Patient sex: M
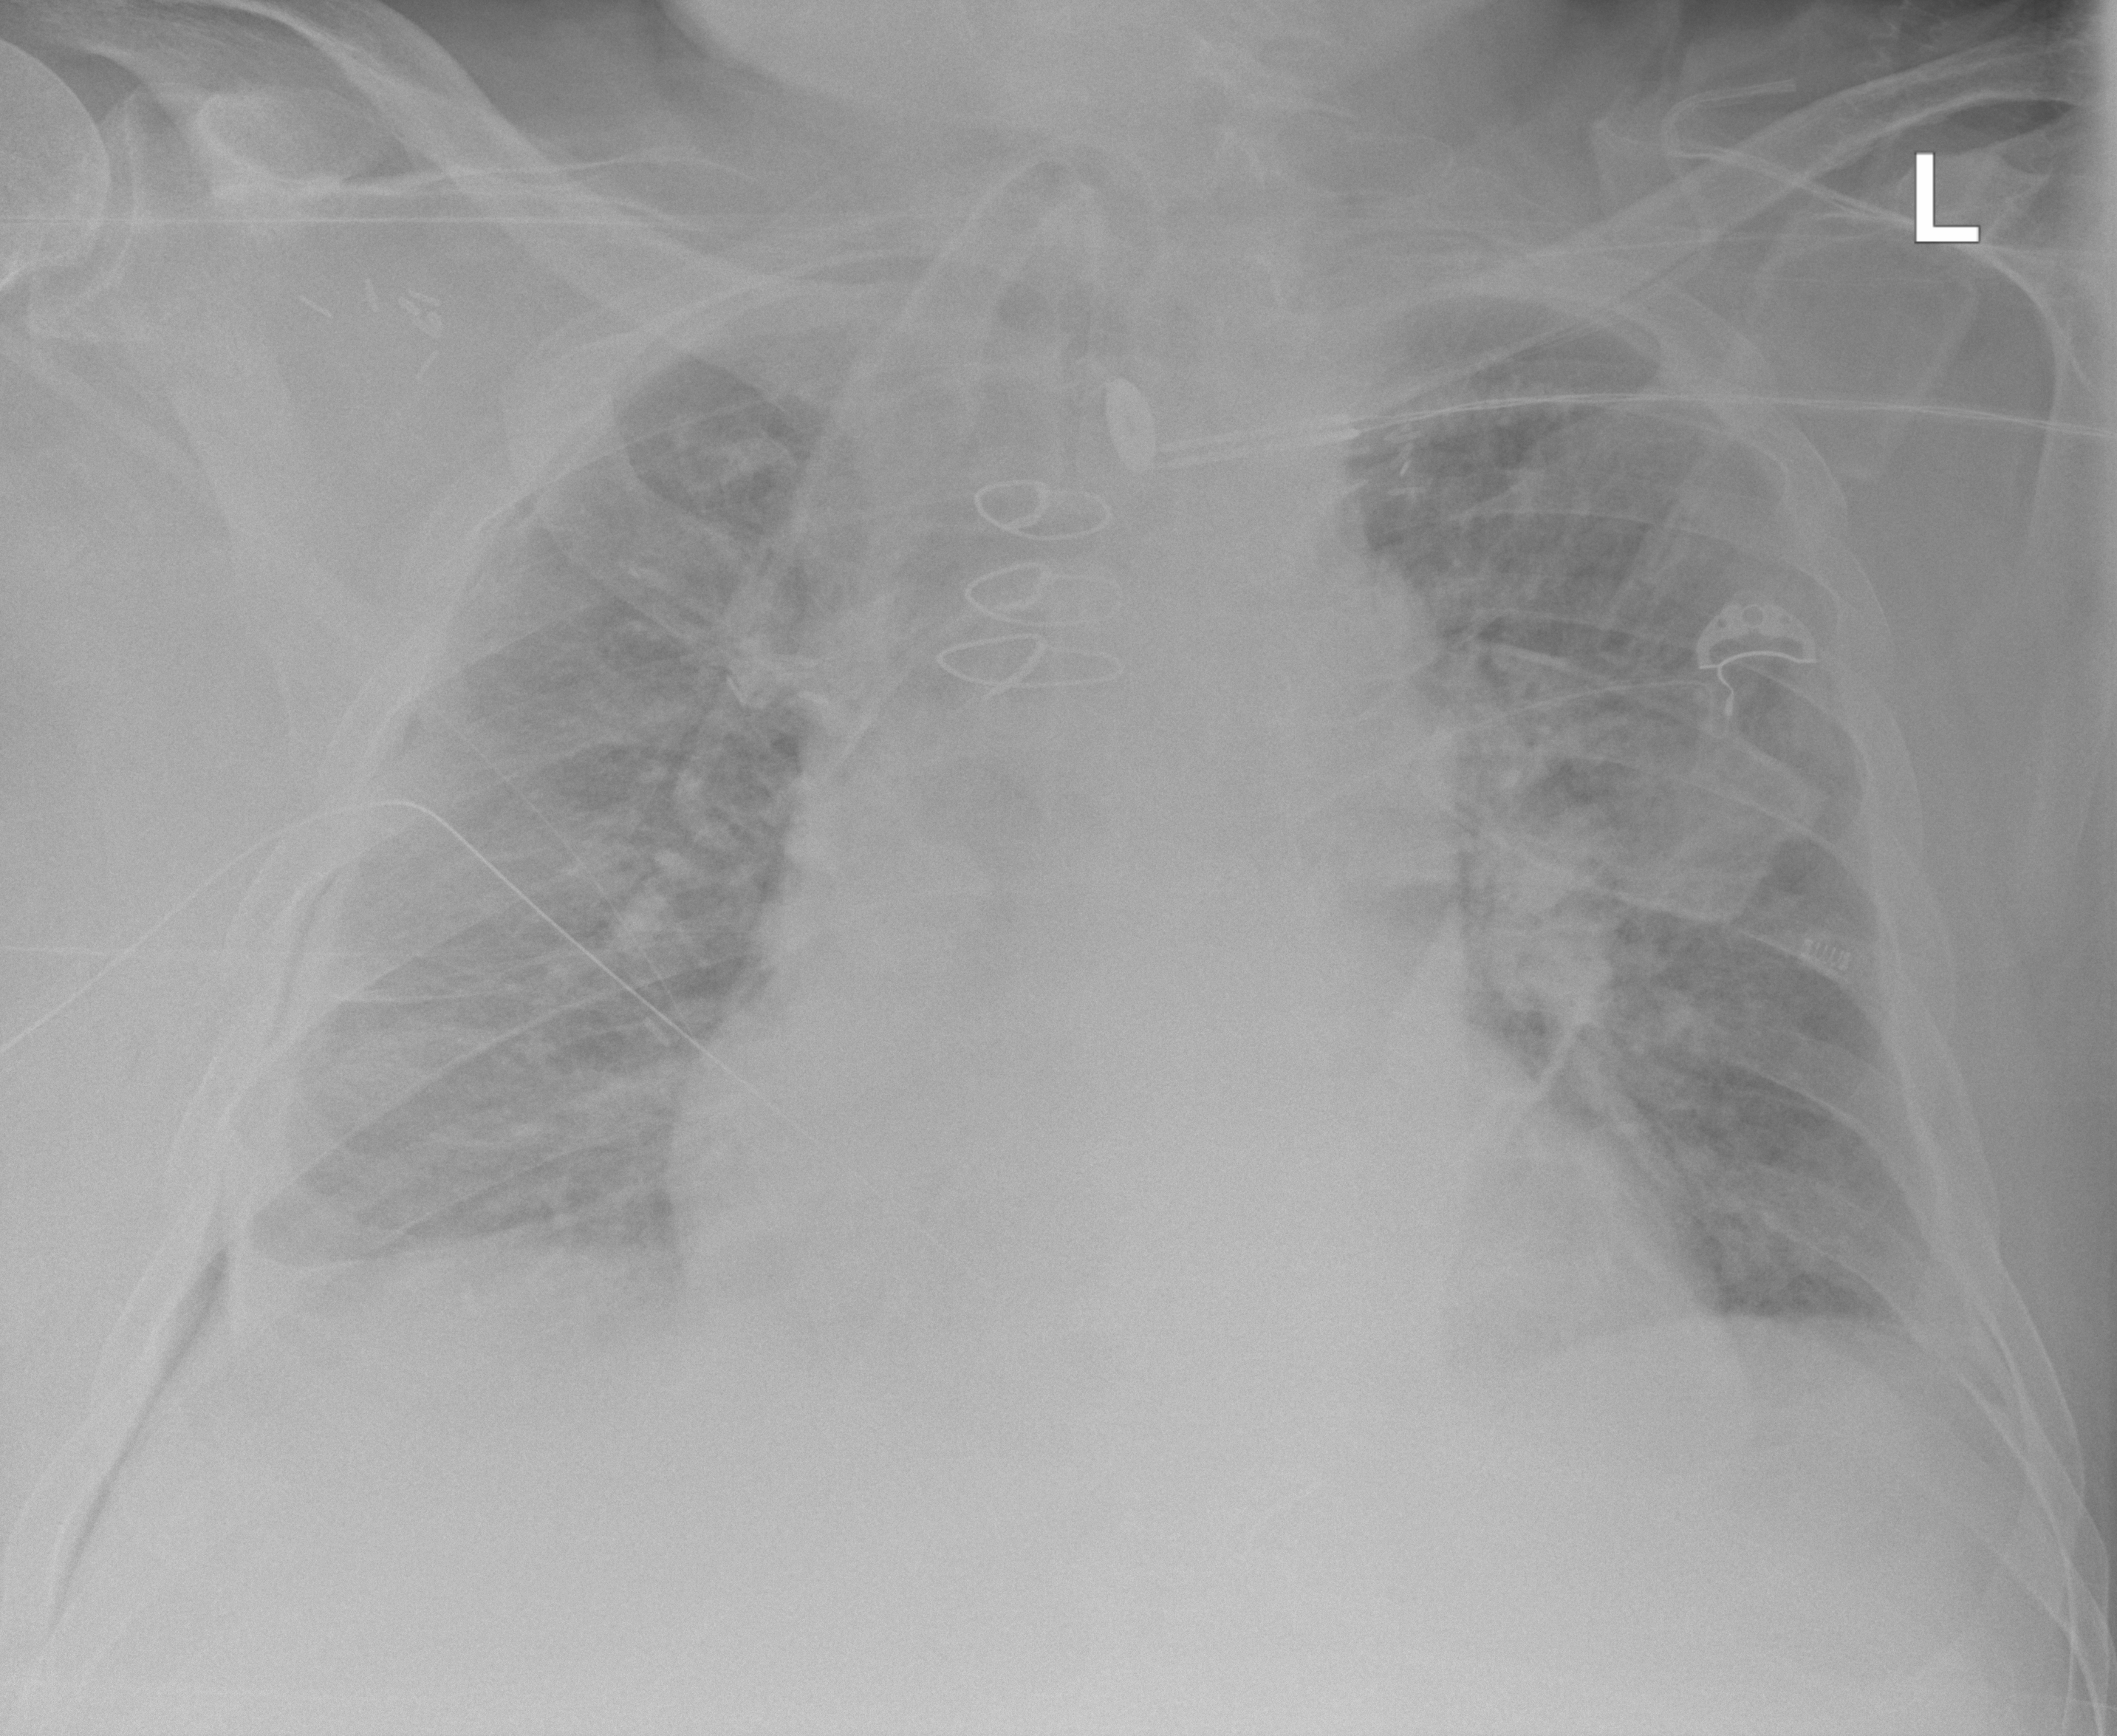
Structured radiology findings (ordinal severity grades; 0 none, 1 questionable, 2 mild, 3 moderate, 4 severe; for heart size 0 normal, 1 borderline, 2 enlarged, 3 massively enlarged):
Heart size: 3
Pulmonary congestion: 2
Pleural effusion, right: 2
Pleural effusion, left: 1
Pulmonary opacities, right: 1
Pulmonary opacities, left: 1
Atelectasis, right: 2
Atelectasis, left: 0